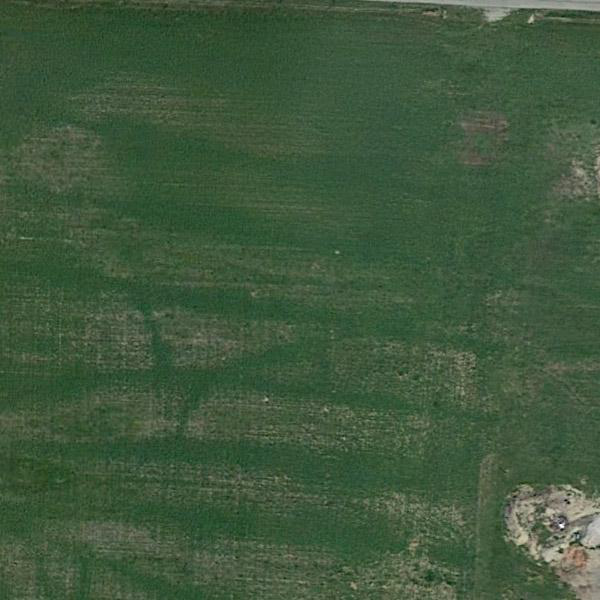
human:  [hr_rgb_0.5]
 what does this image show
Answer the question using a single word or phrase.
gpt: meadow